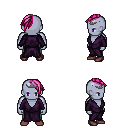
a pixel art fantasy rpg character, male body template, dark elf, purple skin, purple robe, teal pants, pink long mohawk hairstyle, iron tiara, maroon shoes, four views (front, back, left, right), 2x2 character sprite sheet, small pixel art, hard edges, no anti-aliasing